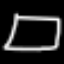
Label: square